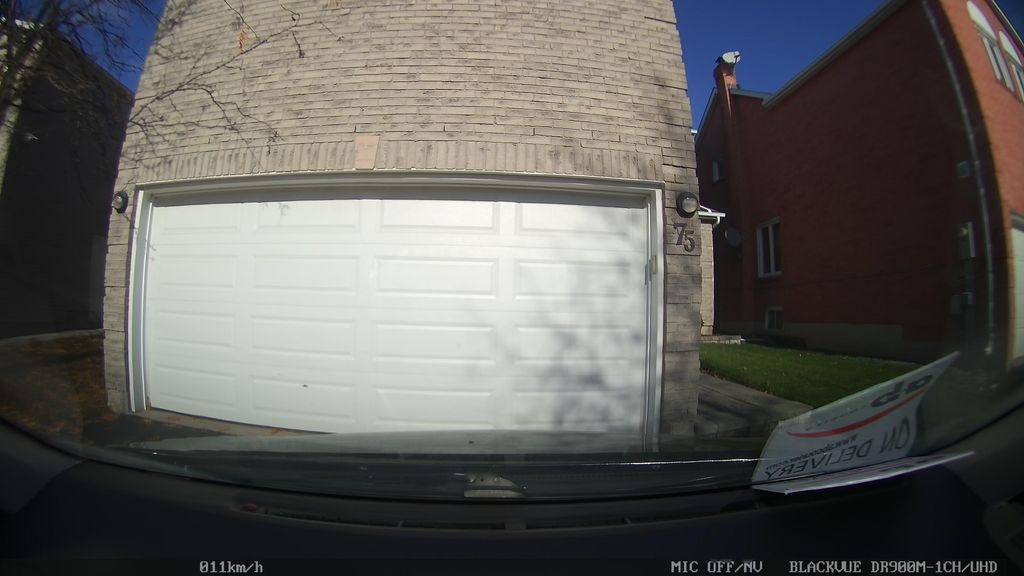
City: toronto